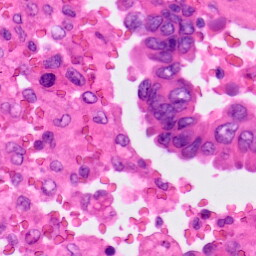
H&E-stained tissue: Lung